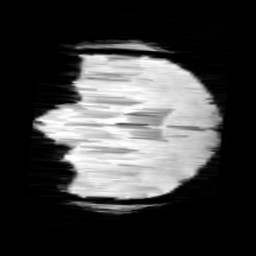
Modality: minIP
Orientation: coronal
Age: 13
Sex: female
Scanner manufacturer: siemens
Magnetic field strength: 3 T
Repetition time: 0.027 s
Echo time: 0.02 s